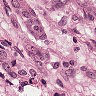
Metastatic tissue present: yes